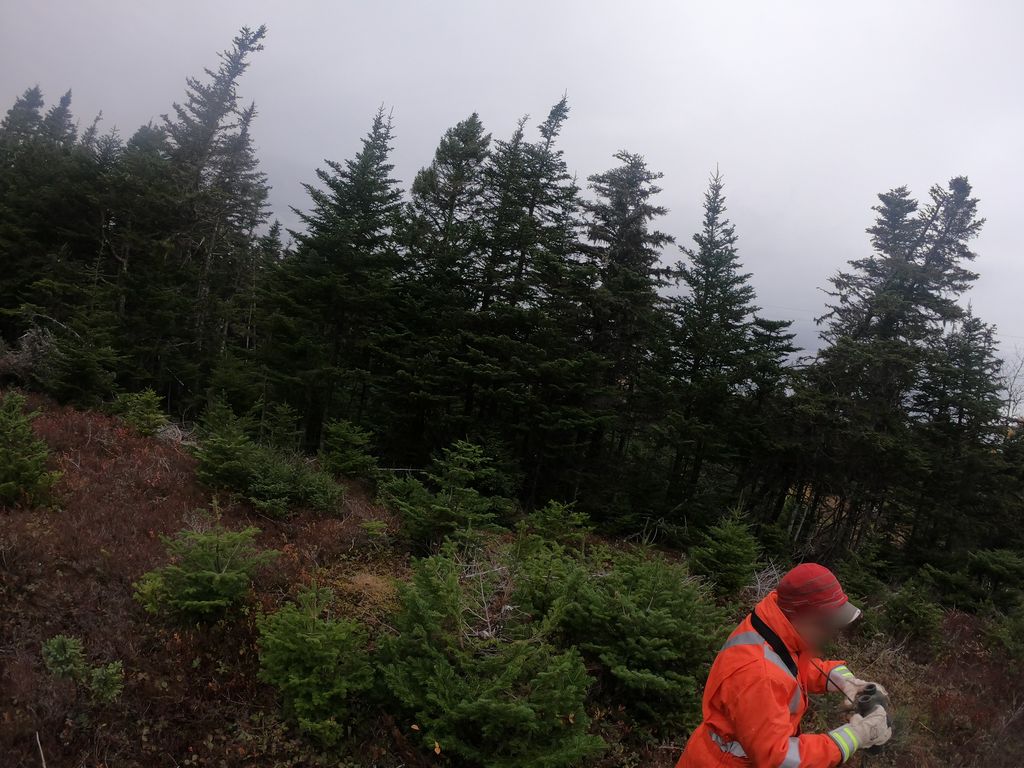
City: st_johns